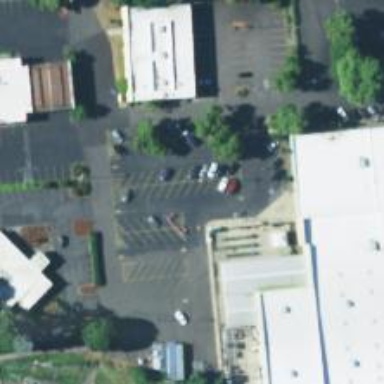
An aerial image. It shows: Parking space is available.